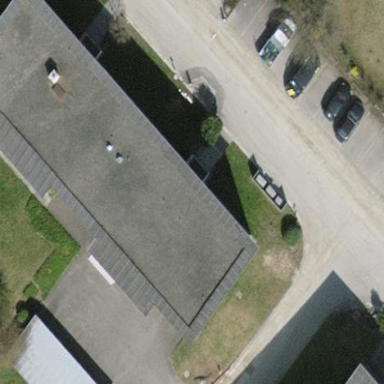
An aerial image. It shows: Flat-roofed building.